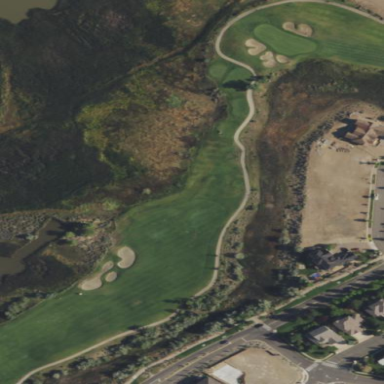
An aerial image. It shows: Rough area on grassy golf course.